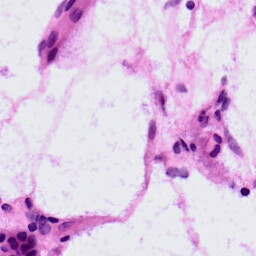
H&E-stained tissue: LymphNode